Aerial crown-view tile of a tropical tree (Barro Colorado Island, Panama), acquired 20250512:
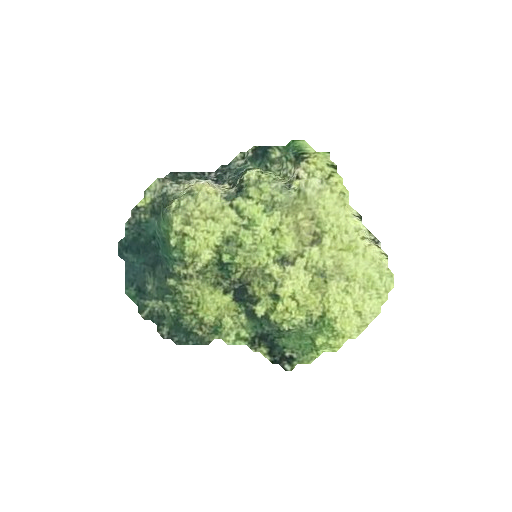
Species: Alseis blackiana
GBIF accepted scientific name: Alseis blackiana
Crown area: 63.569 m²